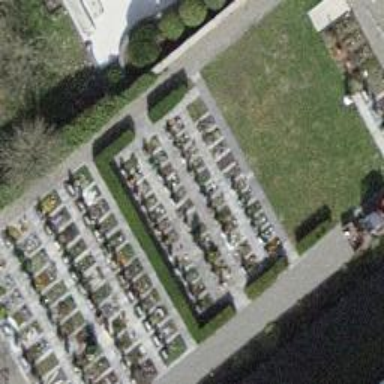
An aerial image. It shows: Grave yard.